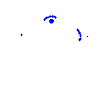
Particle: pion